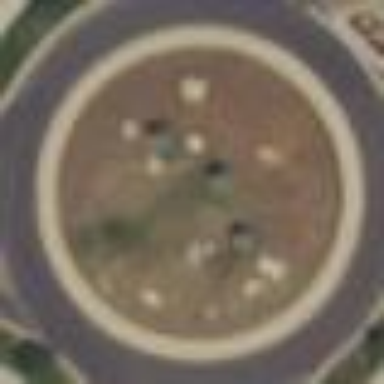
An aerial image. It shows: Residential road with roundabout.